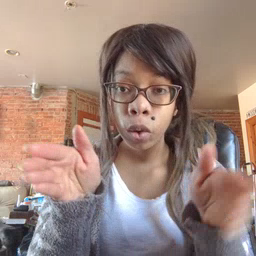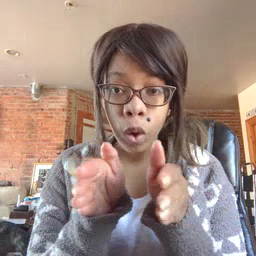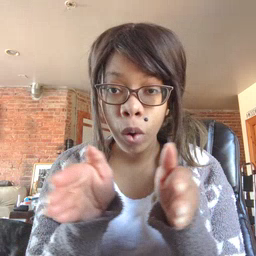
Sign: lamp